Question: I'm currently pulling my hear out over this one. I tried to shrink it down to a minimal reproducible example.
'''
struct Request;
struct ResponseWriter<'a> {
dummy: &'a ()
}
#[deriving(Clone)]
pub struct RouteStore{
pub routes: Vec<Route>,
}
#[deriving(Clone)]
struct Route {
path: String,
handler: fn(request: &Request, response: &mut ResponseWriter)
}
impl RouteStore {
pub fn new () -> RouteStore {
RouteStore {
routes: Vec::new()
}
}
fn add_route (&mut self, path: String, handler: fn(request: &Request, response: &mut ResponseWriter)) -> () {
let route = Route {
path: path,
handler: handler
};
self.routes.push(route);
}
}
fn main () {
}
'''
This leaves me with:
'''
error: mismatched types: expected 'fn(&http::server::request::Request, &mut http::server::response::ResponseWriter<>)' but found 'fn(&http::server::request::Request, &mut http::server::response::ResponseWriter<>)' (expected concrete lifetime, but found bound lifetime parameter )
src/so.rs:12 handler: fn(request: &Request, response: &mut ResponseWriter)
^~~~~~~~~~~~~~~~~~~~~~~~~~~~~~~~~~~~~~~~~~~~~~~~~~~~~~~~~~~~~
'''

Previously I stored my 'fn' in a 'HashMap' like this 'HashMap<String, fn(request: &Request, response: &mut ResponseWriter)>'. This worked fine.
But now I want to refactor things a bit and introduced a 'Route' struct and store things as 'Vec<Route>'. But suddenly hell breaks loose and I don't know how to fix it :-/
For the curious ones, this is part of my effort to write an expressjs inspired web framework for Rust called <URL>
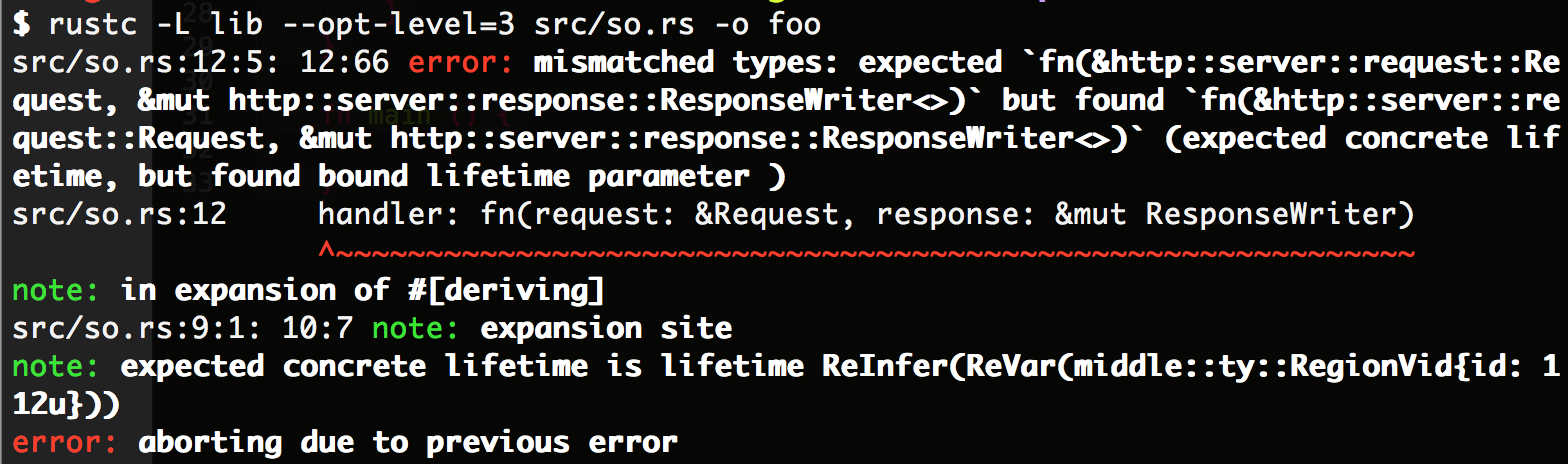
Answer: After making your example a bit more minimal (getting rid of the 'http' dependency), and some suggestions on IRC (namely someone pointing out that the problem goes away if you remove the 'deriving(Clone)' from the 'Route'), you can see a fixed version below ('--cfg v2')
'''
#[deriving(Clone)]
pub struct RouteStore{
pub routes: Vec<Route>,
}
#[cfg(v1)]
#[deriving(Clone)]
struct Route {
path: String,
handler: fn(response: &mut ())
}
#[cfg(v2)]
struct Route {
path: String,
handler: fn(response: &mut ())
}
#[cfg(v2)]
impl Clone for Route {
fn clone(&self) -> Route {
Route { path: self.path.clone(), handler: self.handler }
}
}
impl RouteStore {
pub fn new () -> RouteStore {
RouteStore {
routes: Vec::new()
}
}
fn add_route (&mut self, path: String, handler: fn(response: &mut ())) -> () {
let route = Route {
path: path,
handler: handler
};
self.routes.push(route);
}
}
fn main () {
}
'''
'fn''Clone' (edit: Well, it have a 'clone' method, but the returned value does not seem compatible with what that field needs. The 'v2' version above just side-steps the whole issue.)
So I suspect the error you are seeing is coming from the auto-generated clone implementation that 'deriving(Clone)' injects.